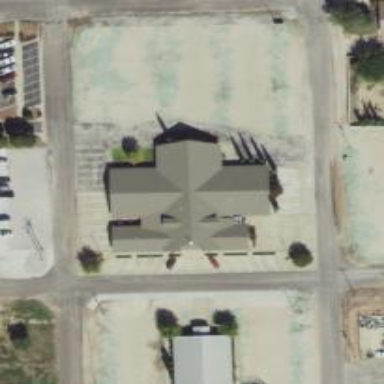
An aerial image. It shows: Building that is place of worship.